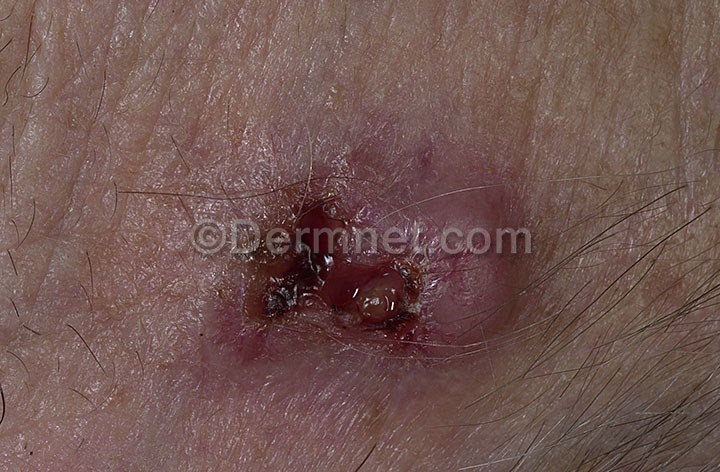
Disease: Actinic Keratosis Basal Cell Carcinoma and other Malignant Lesions